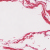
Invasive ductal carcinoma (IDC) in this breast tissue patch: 0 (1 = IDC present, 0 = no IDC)